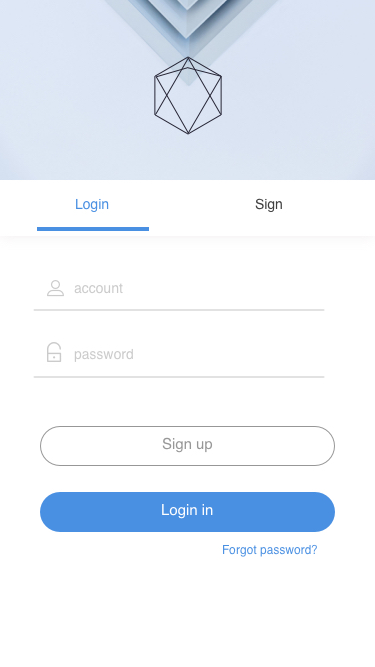
Text in this UI design:
account
password
Login
Sign
Sign up
Login in
Forgot password？